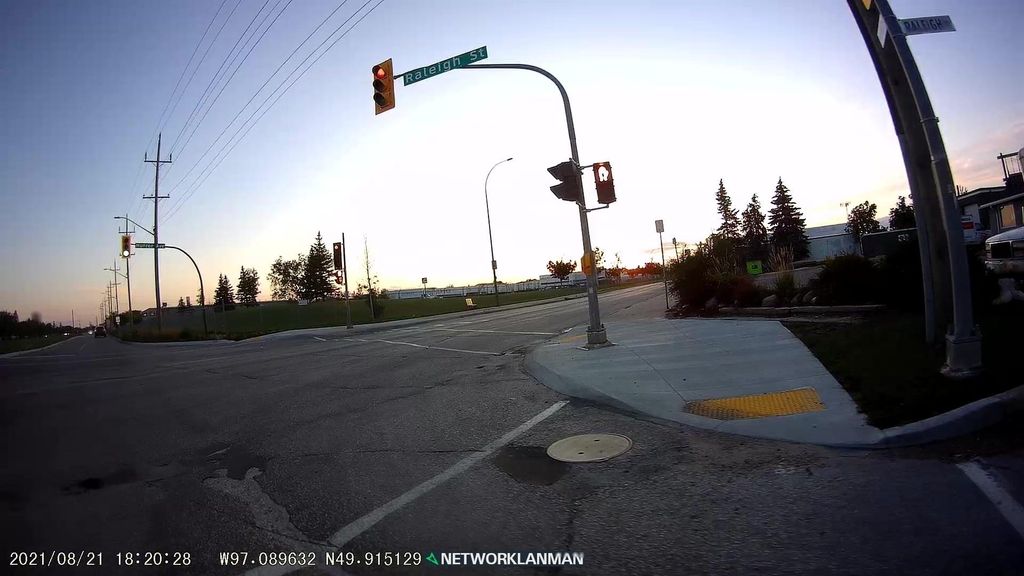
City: winnipeg